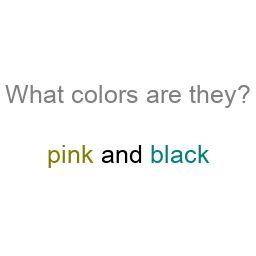
Color: olive, teal
Color name shown: pink, black
Background color: white
Question text color: gray